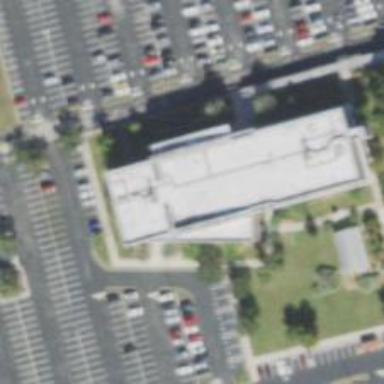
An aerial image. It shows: College building.